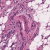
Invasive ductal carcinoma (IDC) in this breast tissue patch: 1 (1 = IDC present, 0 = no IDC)